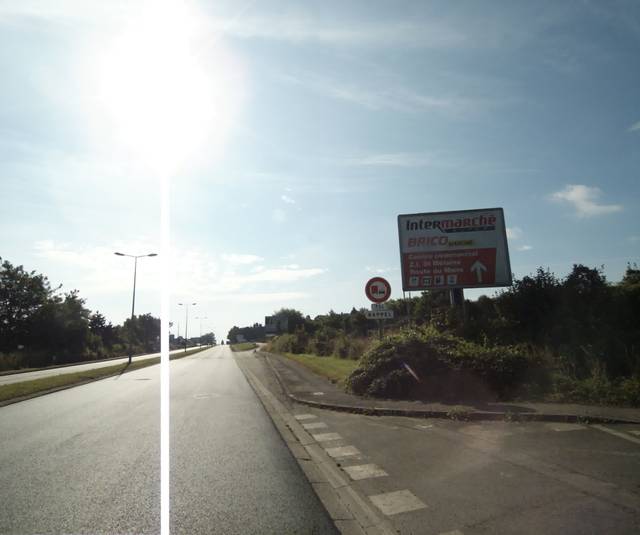
Region: France
Coordinates: 48.061, -0.7825